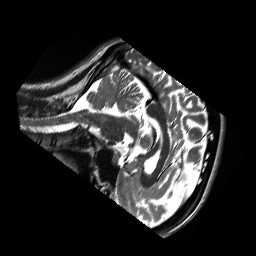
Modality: T2w
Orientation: sagittal
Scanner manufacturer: siemens
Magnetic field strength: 3 T
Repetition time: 13.52 s
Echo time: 0.088 s